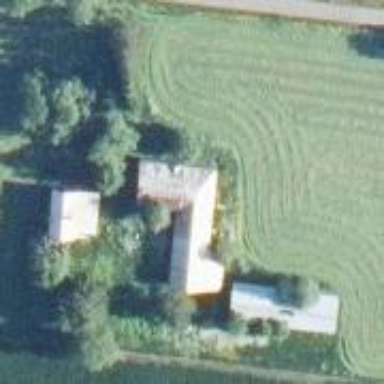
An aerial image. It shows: Farmyard area.